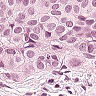
Metastatic tissue present: yes